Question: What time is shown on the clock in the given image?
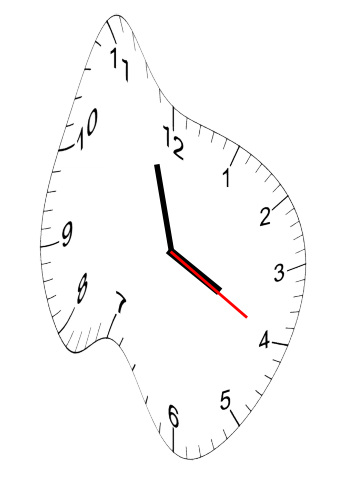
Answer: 03:57:20